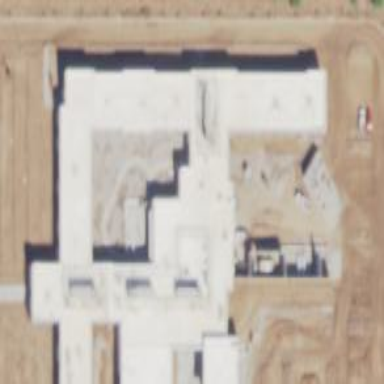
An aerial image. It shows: Clinic building providing healthcare services.